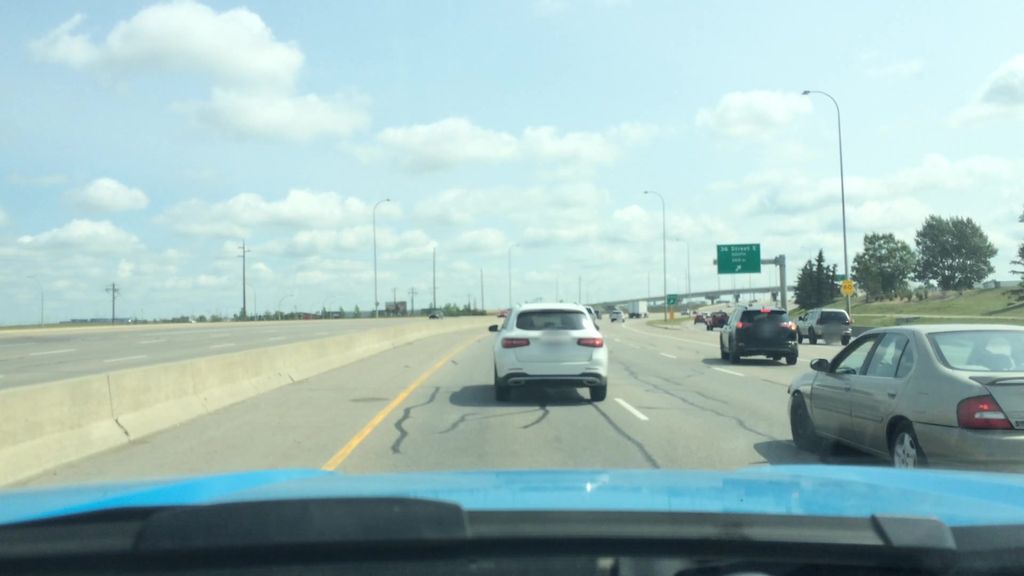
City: calgary